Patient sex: M
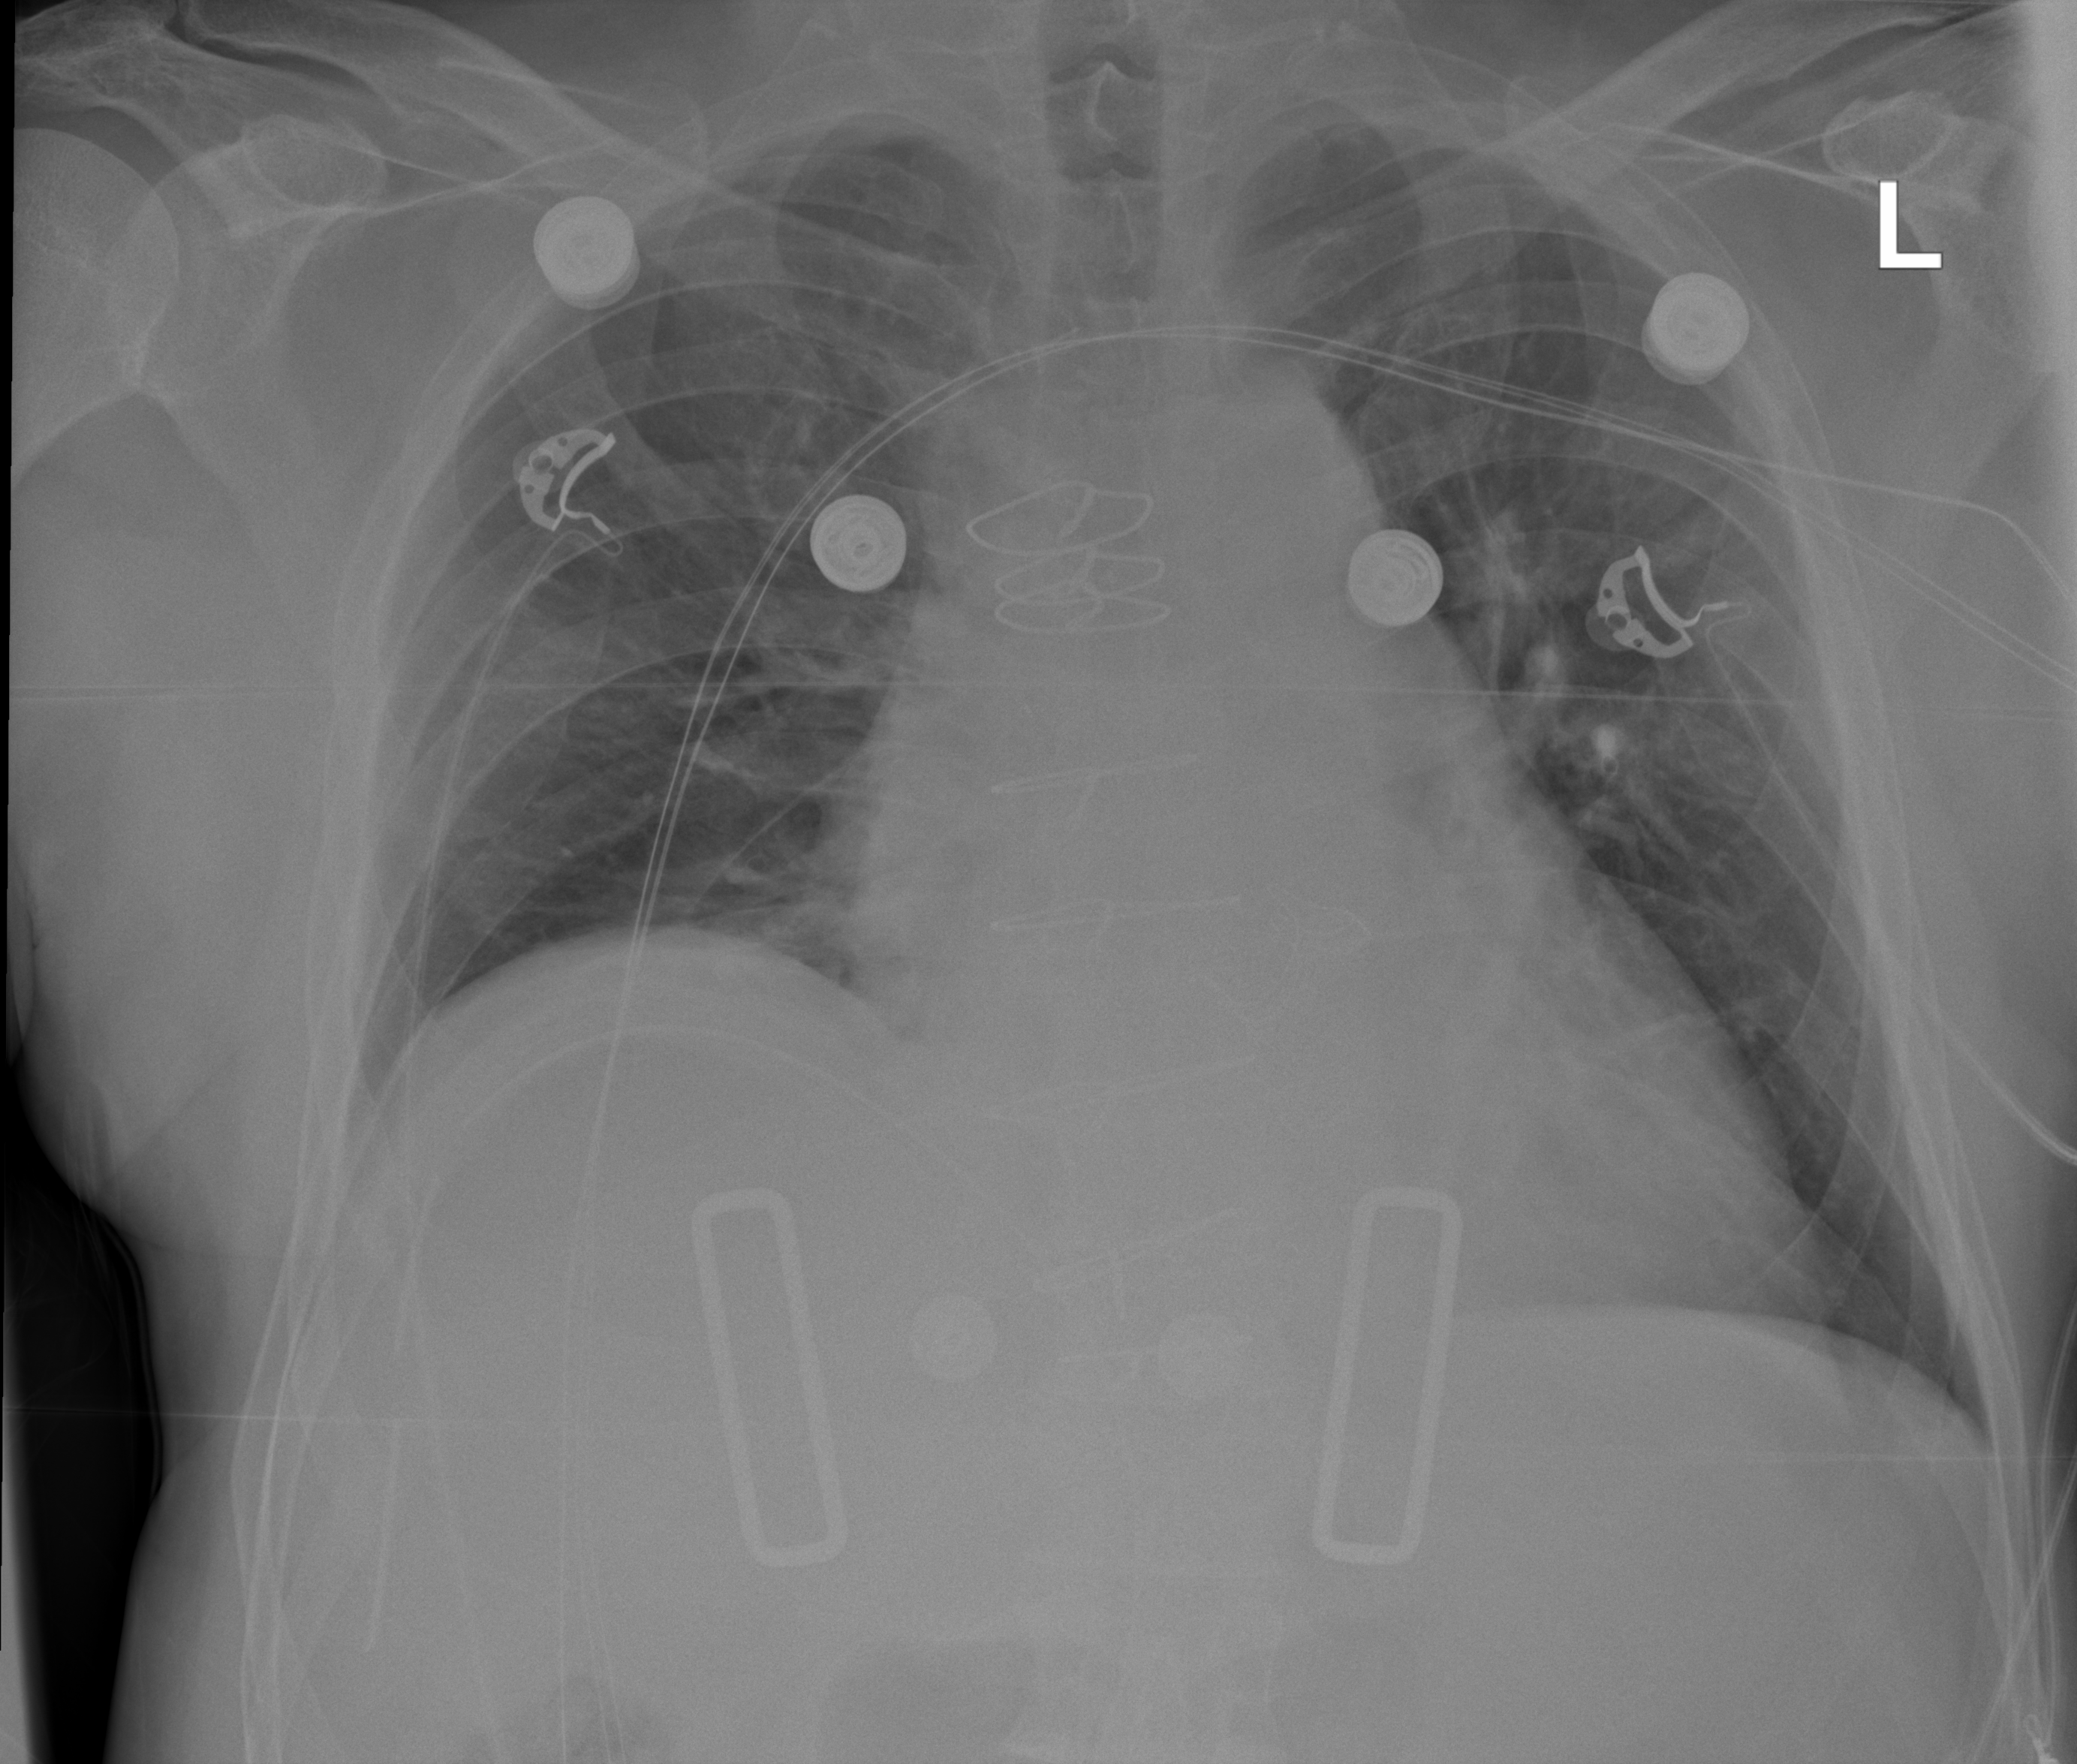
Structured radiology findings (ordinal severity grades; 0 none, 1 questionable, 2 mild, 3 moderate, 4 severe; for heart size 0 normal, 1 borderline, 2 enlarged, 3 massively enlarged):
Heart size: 2
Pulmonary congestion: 0
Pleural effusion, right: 2
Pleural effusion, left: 0
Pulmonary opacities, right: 0
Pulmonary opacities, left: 0
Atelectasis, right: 2
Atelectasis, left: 2